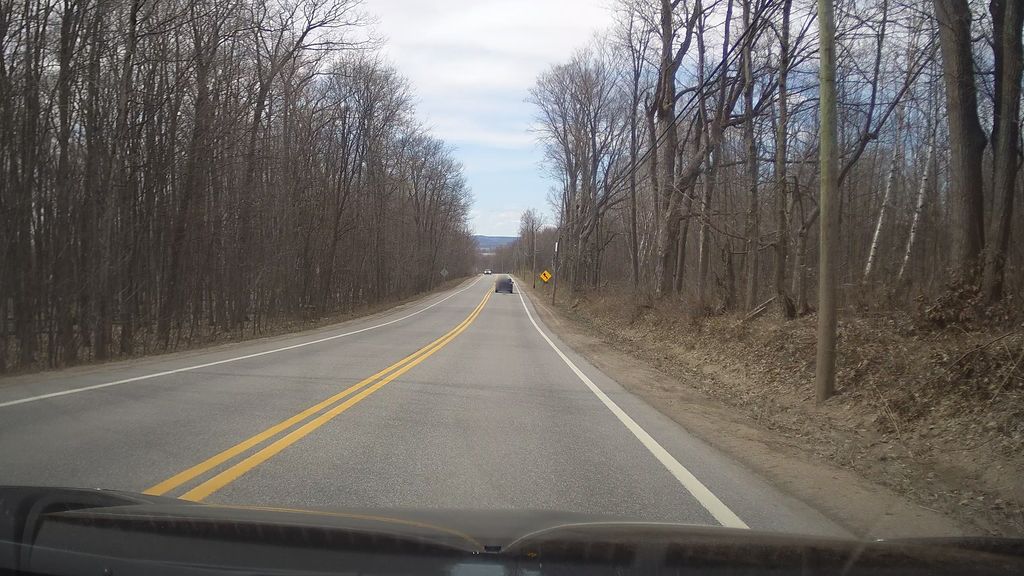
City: ottawa-gatineau